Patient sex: M
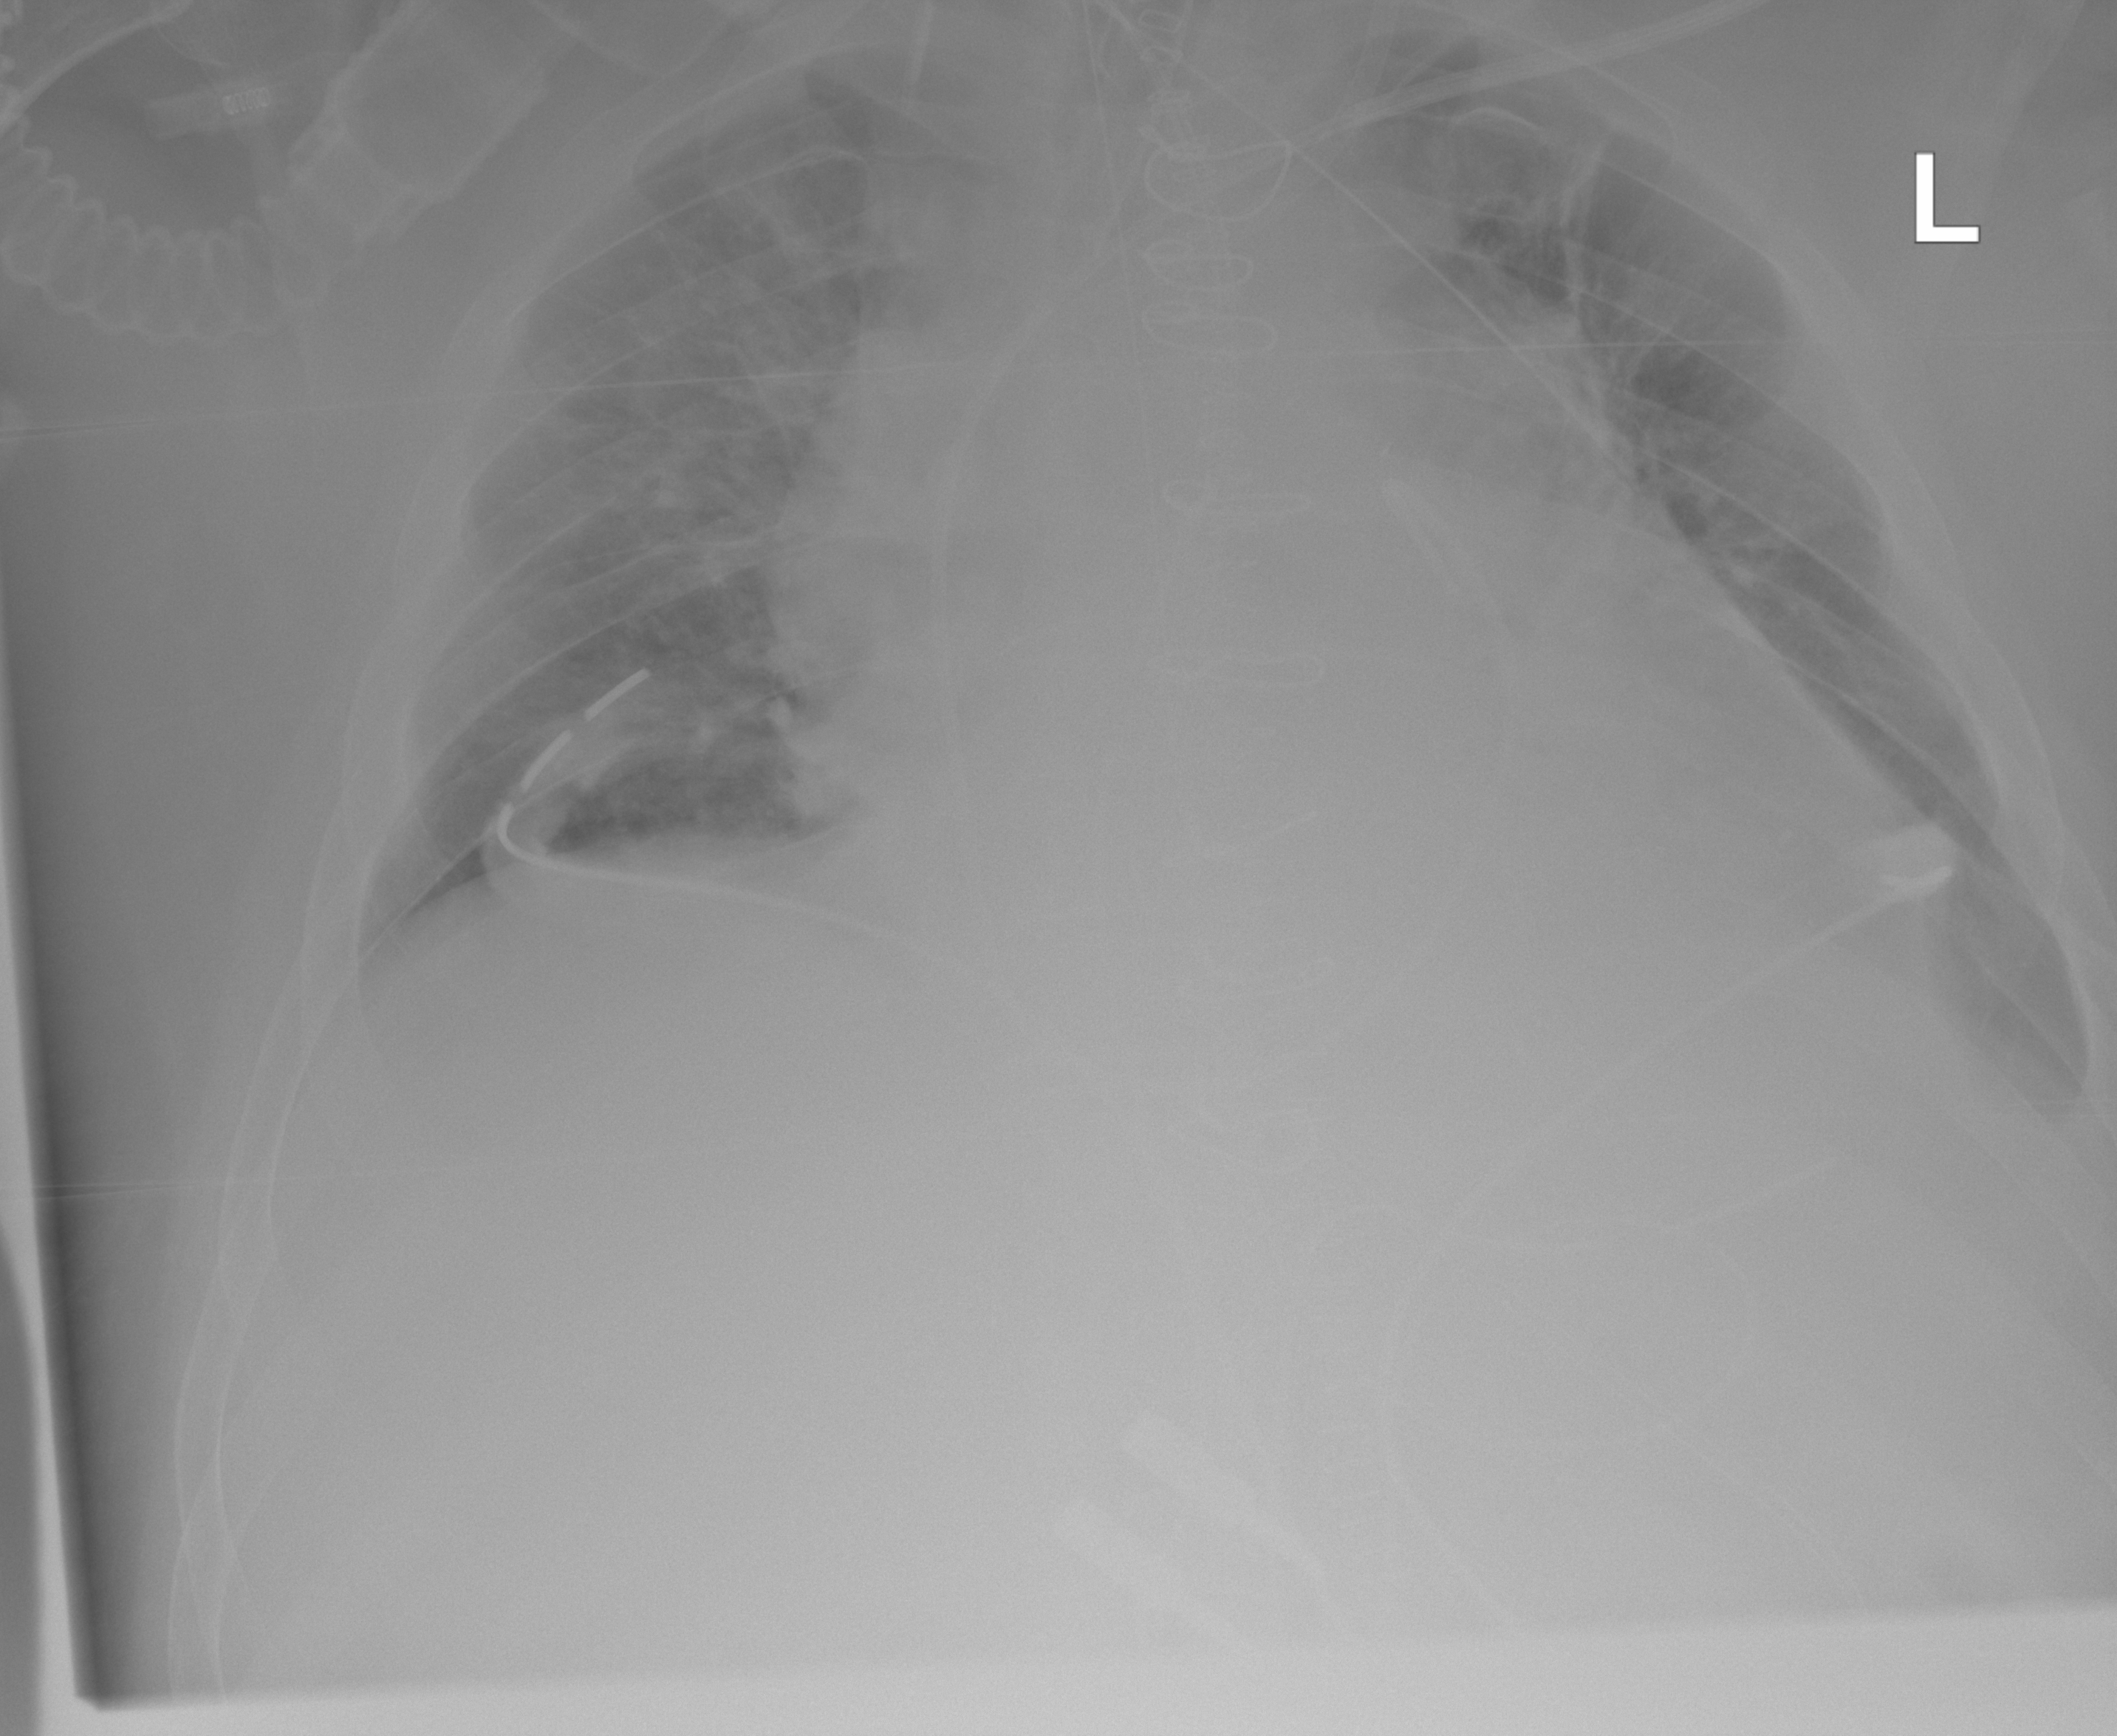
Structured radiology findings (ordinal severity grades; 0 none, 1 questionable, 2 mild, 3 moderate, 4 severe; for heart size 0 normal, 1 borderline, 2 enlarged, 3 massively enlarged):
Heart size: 2
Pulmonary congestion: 2
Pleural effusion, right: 0
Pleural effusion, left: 0
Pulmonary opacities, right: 0
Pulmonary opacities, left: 0
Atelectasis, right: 0
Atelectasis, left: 0